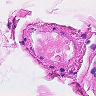
Metastatic tissue present: no